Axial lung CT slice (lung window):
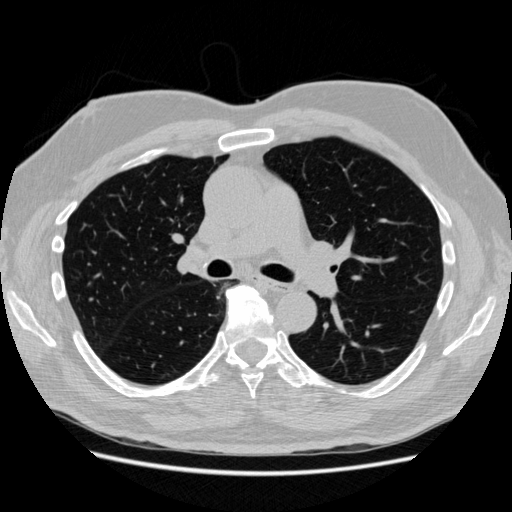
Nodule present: no